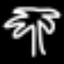
Label: palm tree